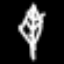
Label: leaf